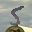
Label: 5